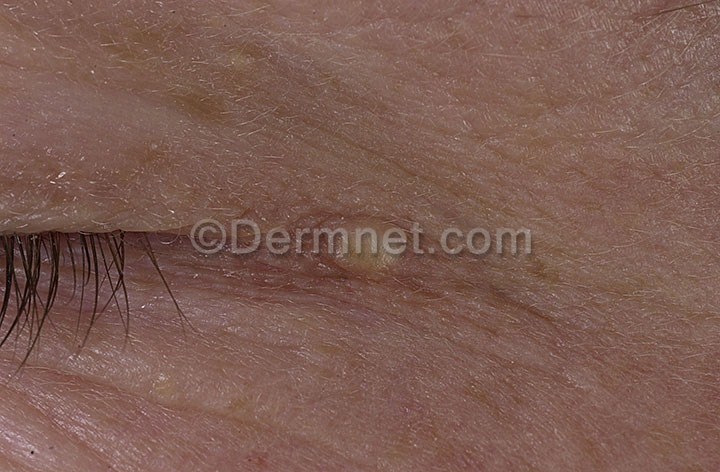
Disease: Seborrheic Keratoses and other Benign Tumors